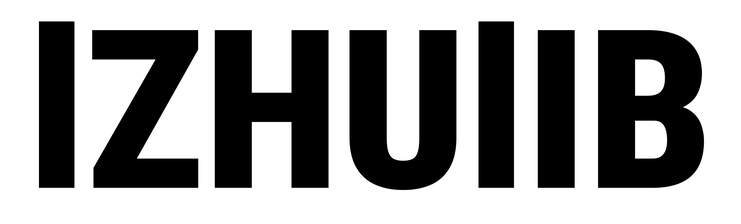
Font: Roboto_Condensed_Black